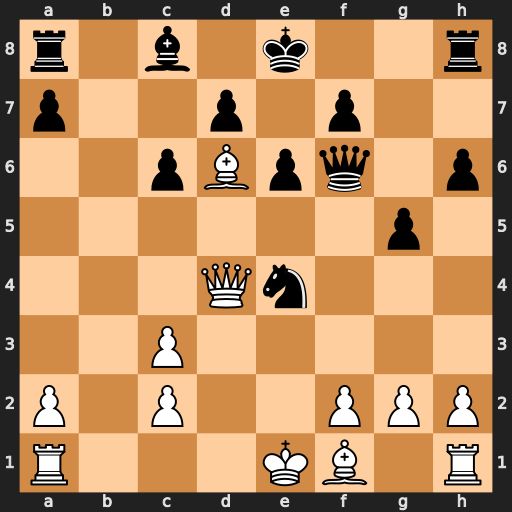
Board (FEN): r1b1k2r/p2p1p2/2pBpq1p/6p1/3Qn3/2P5/P1P2PPP/R3KB1R
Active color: w
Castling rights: KQkq
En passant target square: -
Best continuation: Be5 Qxf2+ Qxf2